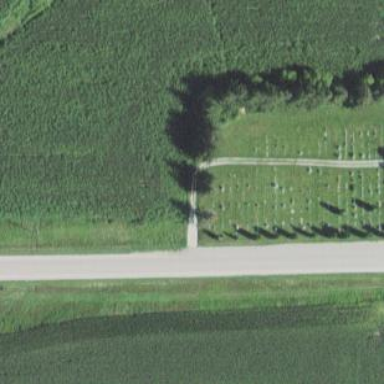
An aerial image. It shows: Cemetery.